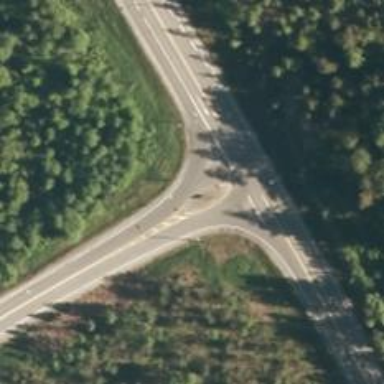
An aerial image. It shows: Trunk link road with asphalt surface.